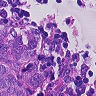
Metastatic tissue present: yes